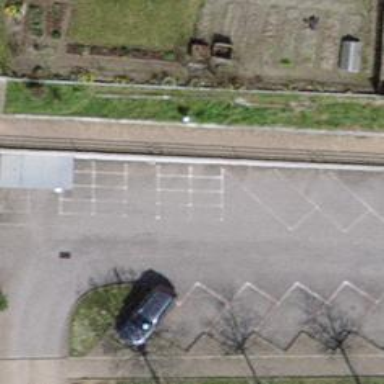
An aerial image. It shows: Road serving as parking aisle.